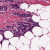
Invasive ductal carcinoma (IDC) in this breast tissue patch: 0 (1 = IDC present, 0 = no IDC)